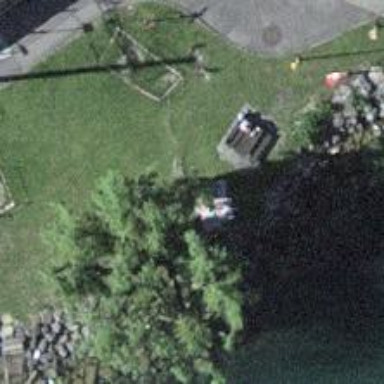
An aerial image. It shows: Picnic table located in leisure land area.